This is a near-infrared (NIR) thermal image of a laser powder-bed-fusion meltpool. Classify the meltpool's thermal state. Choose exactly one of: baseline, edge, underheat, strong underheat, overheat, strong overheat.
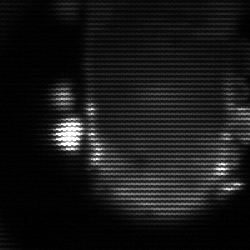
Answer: baseline